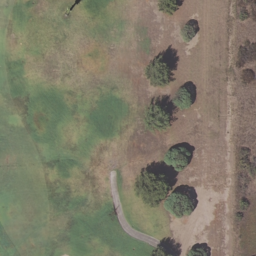
Label: golf course